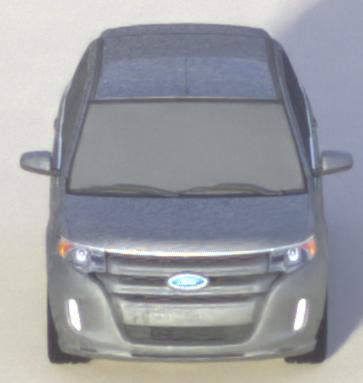
Make: Ford
Model: Edge
Detailed model: Gen. 1 Facelift
Model produced from: 2010
Model produced until: 2015
Doors: 5
Color: gray
Road condition: dry road
Daytime: morning or afternoon
Contrast: medium contrast